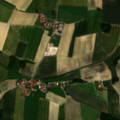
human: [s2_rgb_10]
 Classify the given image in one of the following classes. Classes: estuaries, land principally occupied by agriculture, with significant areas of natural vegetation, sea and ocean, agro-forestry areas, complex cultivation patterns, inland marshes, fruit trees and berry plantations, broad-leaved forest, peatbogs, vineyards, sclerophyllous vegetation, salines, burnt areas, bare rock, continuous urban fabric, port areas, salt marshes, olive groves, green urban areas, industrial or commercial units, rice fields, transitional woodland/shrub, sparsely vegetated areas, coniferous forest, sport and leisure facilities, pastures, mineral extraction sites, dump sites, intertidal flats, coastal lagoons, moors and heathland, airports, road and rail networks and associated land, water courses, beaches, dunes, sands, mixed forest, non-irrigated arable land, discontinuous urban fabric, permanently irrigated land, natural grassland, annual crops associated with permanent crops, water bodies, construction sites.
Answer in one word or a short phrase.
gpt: discontinuous urban fabric, non-irrigated arable land, complex cultivation patterns, land principally occupied by agriculture, with significant areas of natural vegetation